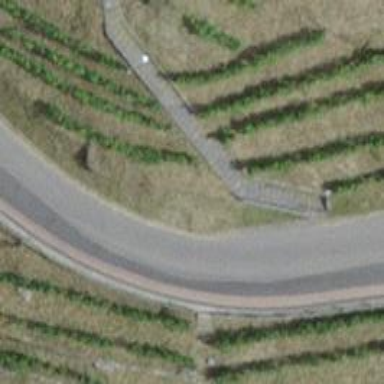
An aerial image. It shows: Set of steps on the road.